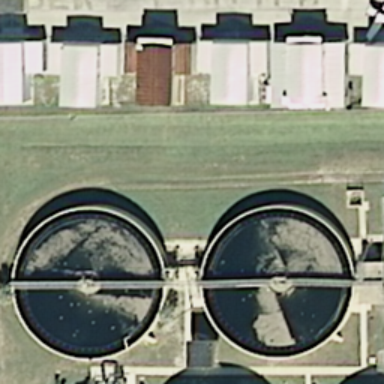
Two round storage tanks are in the lawn with some buildings beside .